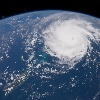
Label: cloud